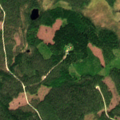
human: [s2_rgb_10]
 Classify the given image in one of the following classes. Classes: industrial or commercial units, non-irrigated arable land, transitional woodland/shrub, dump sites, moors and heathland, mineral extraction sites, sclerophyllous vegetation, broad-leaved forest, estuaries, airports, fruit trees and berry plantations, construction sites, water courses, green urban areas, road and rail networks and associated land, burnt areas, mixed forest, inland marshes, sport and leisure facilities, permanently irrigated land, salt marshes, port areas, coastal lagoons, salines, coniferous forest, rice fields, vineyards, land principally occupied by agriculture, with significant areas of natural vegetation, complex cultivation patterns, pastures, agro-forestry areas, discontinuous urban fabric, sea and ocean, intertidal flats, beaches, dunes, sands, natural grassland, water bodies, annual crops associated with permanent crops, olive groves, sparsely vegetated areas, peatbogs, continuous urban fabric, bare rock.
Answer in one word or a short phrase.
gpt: coniferous forest, transitional woodland/shrub